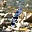
Label: 1